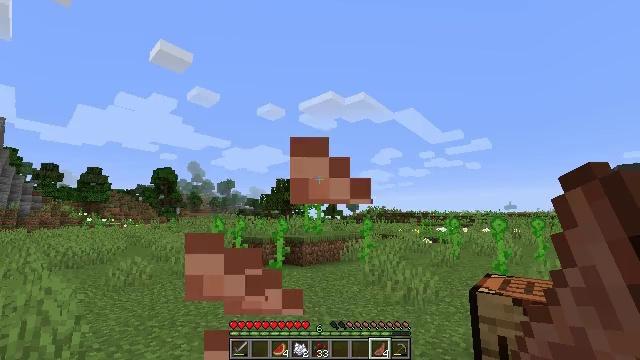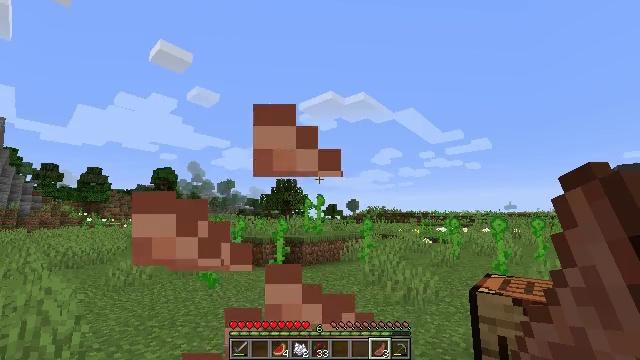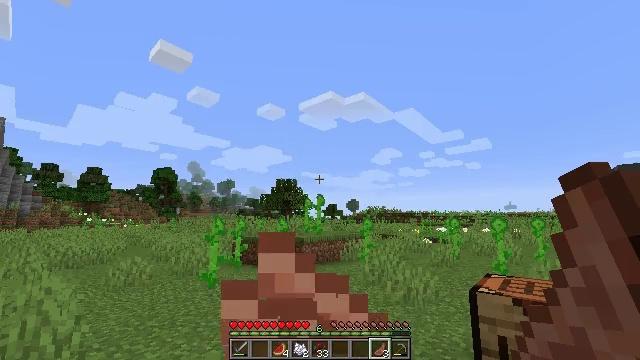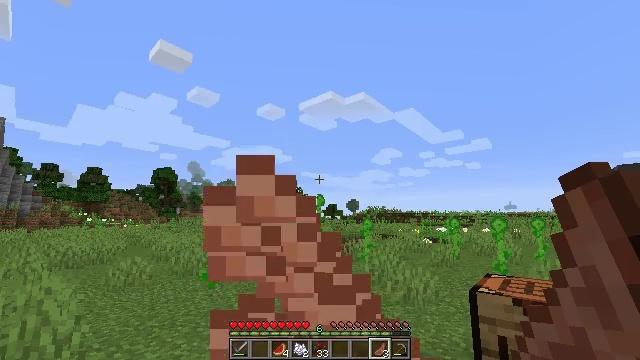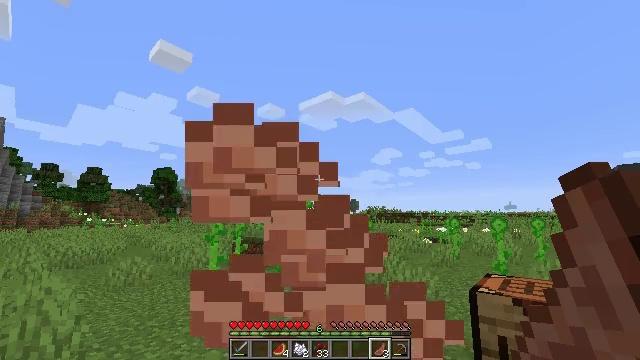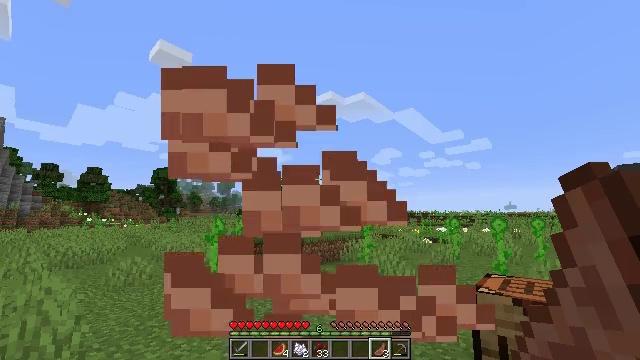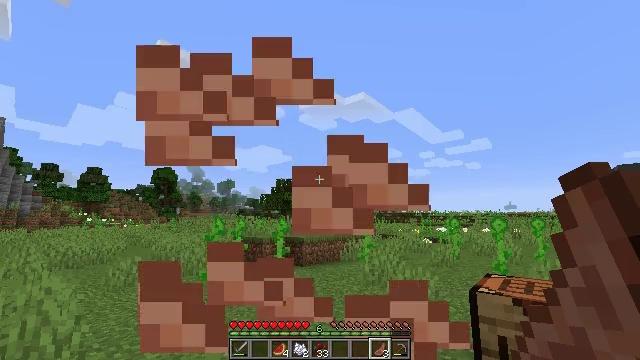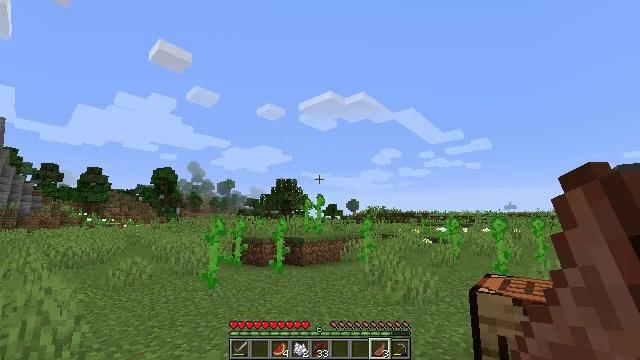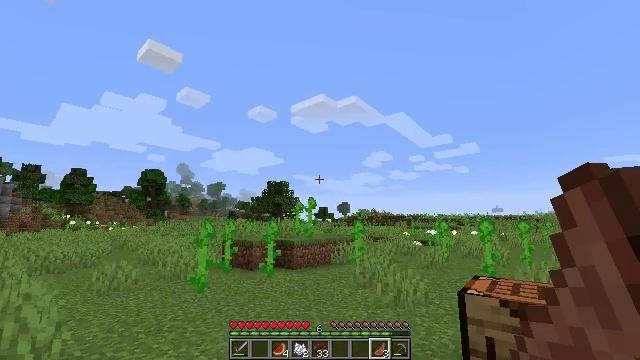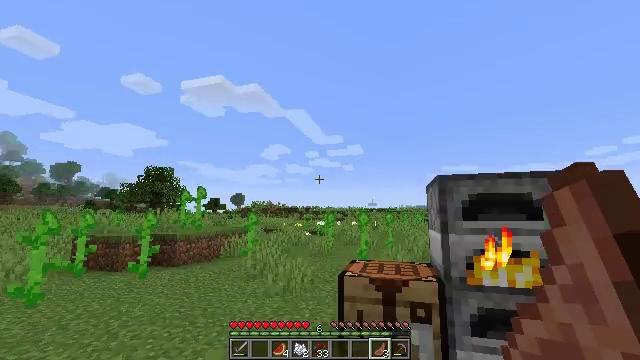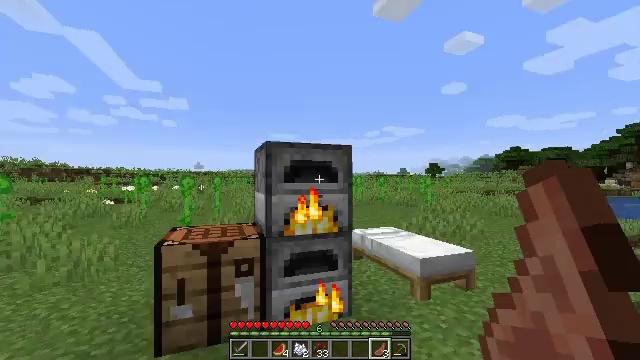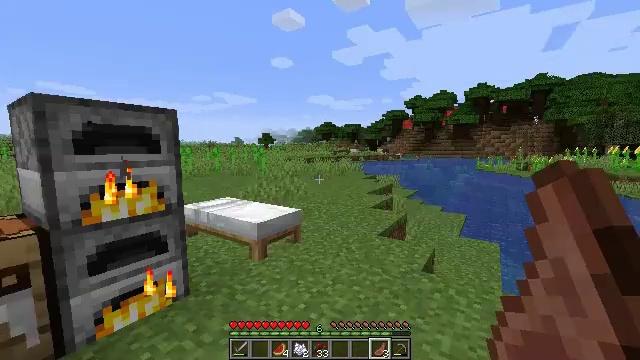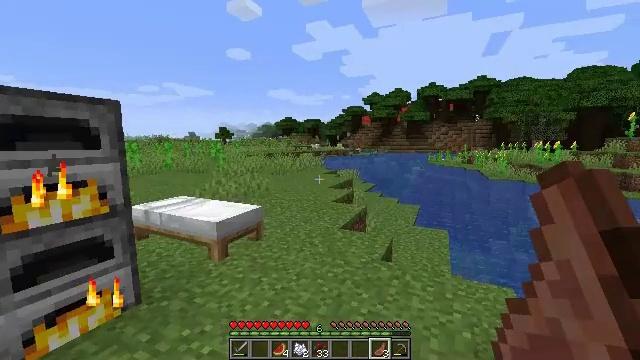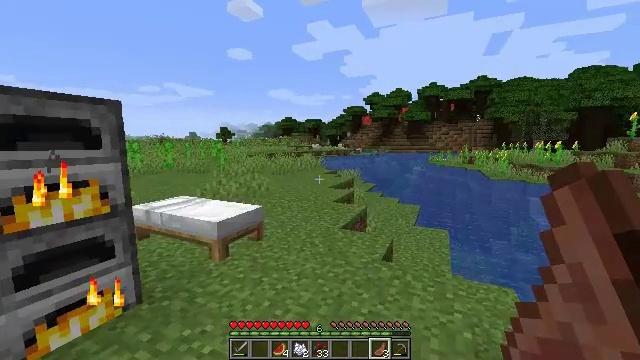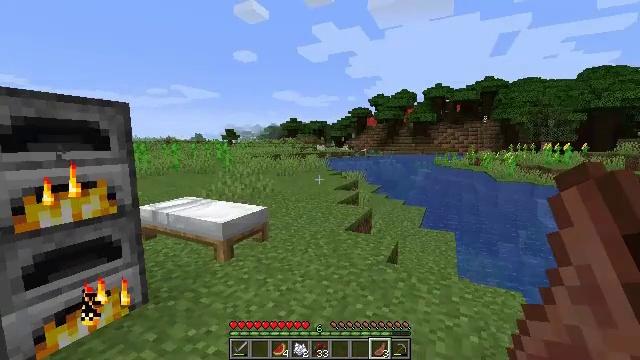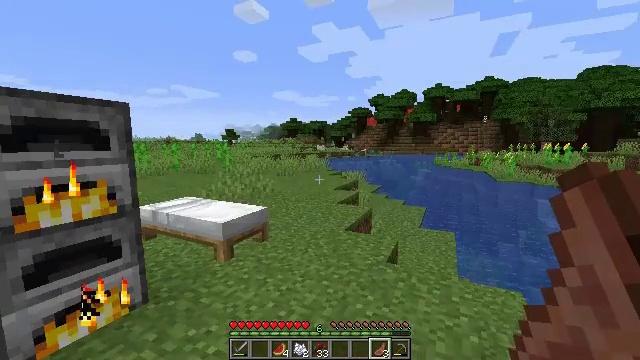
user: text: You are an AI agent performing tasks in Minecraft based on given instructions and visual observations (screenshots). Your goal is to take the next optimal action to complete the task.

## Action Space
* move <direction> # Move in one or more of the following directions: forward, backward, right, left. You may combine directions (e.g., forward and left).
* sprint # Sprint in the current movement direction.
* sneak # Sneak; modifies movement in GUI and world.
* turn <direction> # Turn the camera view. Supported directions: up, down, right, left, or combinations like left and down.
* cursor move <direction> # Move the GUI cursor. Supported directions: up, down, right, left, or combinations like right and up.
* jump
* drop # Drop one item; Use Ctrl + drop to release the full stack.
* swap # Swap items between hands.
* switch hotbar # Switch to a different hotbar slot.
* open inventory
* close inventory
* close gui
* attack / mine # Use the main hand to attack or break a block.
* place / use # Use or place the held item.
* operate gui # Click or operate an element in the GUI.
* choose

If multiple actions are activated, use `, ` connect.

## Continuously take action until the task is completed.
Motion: motion action
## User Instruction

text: Kill the salmon.
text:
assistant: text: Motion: use / place
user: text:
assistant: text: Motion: use / place
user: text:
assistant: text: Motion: use / place
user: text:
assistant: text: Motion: use / place
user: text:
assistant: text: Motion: use / place
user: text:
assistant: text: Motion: use / place
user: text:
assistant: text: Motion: use / place
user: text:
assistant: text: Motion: turn right
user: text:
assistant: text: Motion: turn right and down
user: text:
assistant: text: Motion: turn right and down
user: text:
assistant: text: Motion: turn right and down
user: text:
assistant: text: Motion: turn right and down
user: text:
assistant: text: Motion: no_op
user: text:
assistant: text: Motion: turn left
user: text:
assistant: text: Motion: no_op
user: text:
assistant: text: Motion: move right
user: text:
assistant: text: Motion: move right, turn left
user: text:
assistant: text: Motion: move forward and move right
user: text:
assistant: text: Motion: move forward and move right
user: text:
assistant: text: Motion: move forward and move right
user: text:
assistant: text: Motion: no_op
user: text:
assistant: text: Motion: no_op
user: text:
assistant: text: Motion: move forward
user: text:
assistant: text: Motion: move forward
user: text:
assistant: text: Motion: move forward
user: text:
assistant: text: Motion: move forward
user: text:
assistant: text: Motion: move forward
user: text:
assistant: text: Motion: move forward
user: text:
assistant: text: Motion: move forward, turn left
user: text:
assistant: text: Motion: move forward, turn left